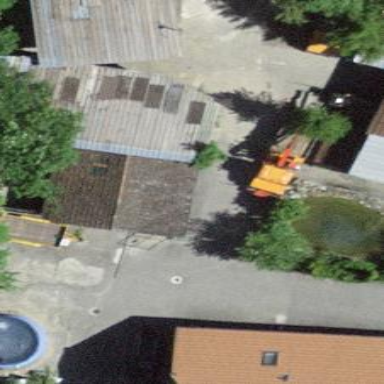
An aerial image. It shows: Barn.